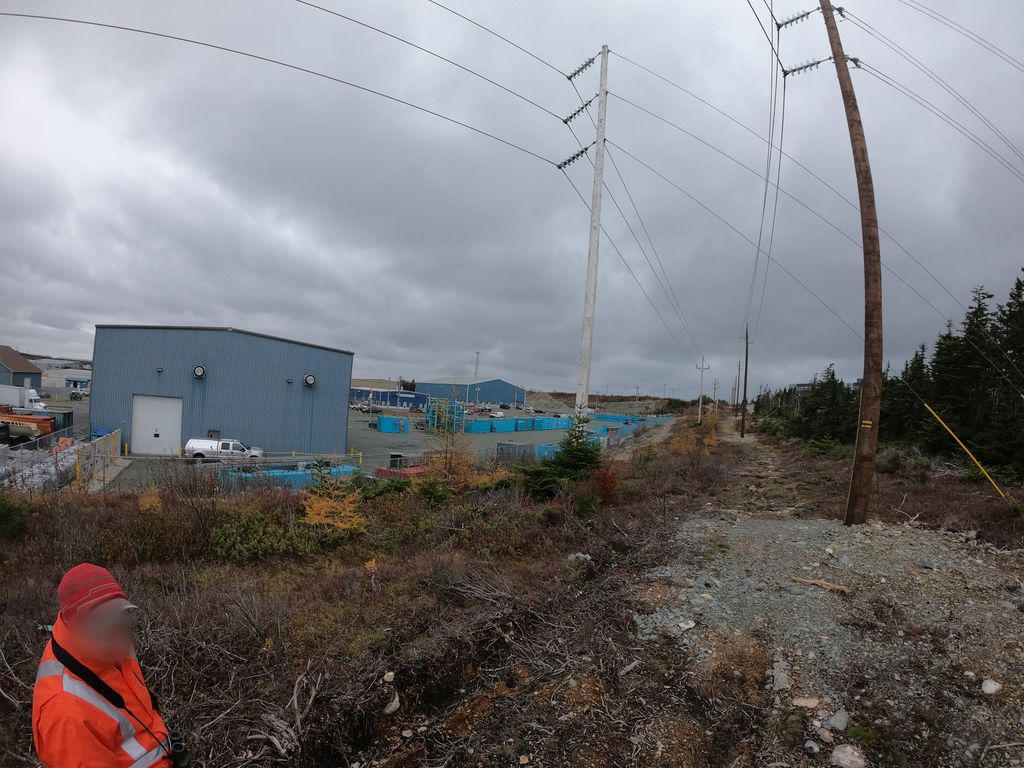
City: st_johns